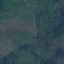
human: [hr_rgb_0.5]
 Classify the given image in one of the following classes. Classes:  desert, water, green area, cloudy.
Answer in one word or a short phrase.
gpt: green area